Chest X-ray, PA view. Patient: 70 years old, sex M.
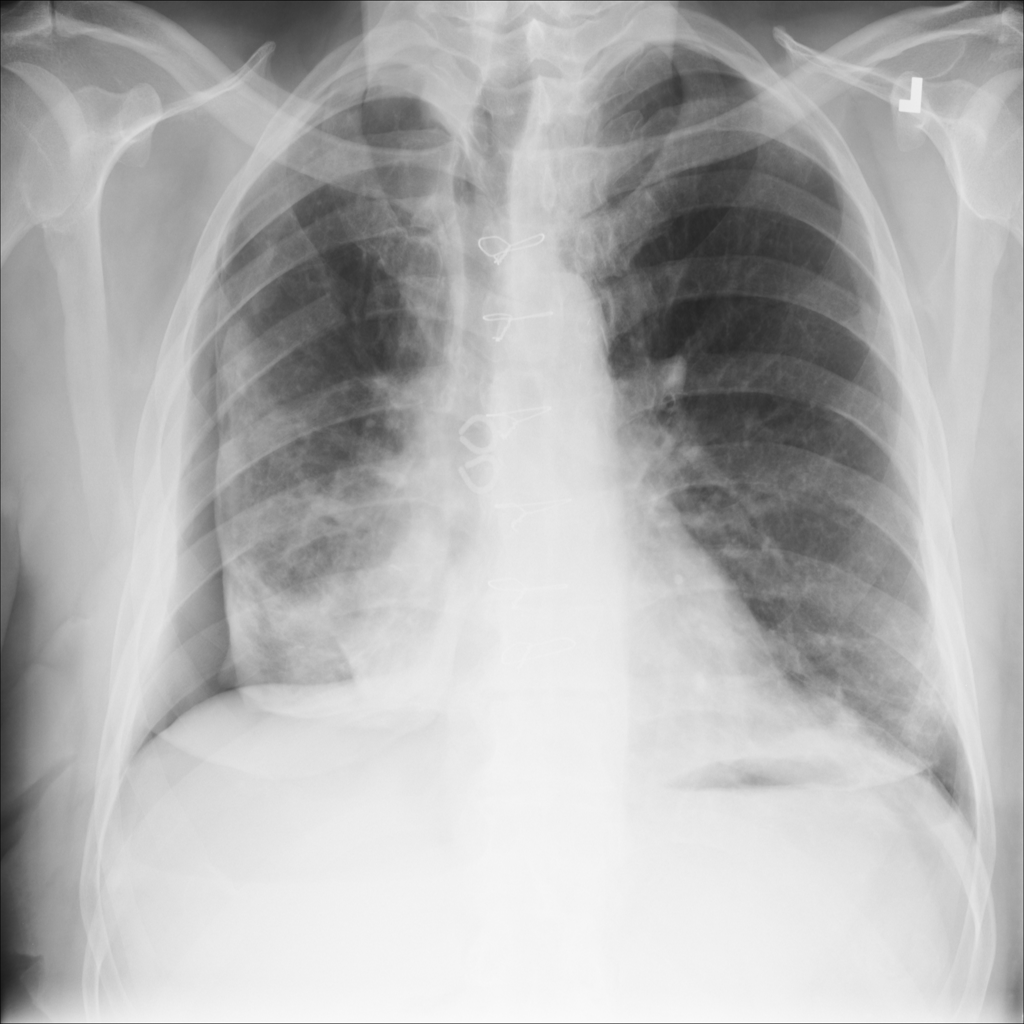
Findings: Pneumothorax